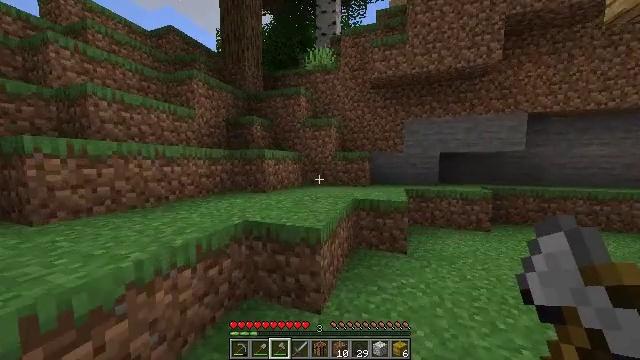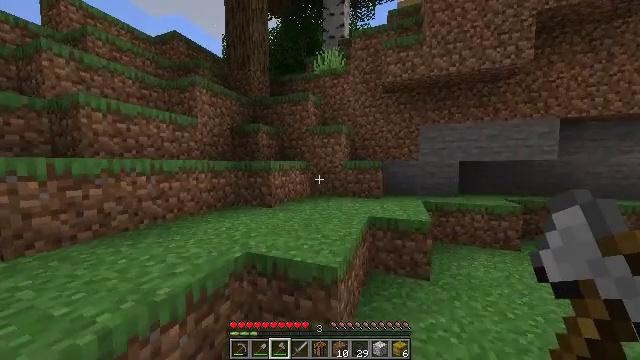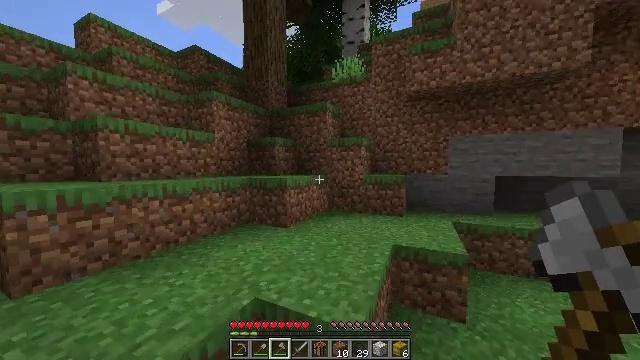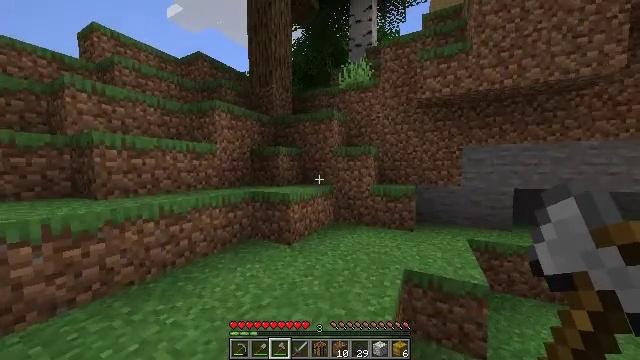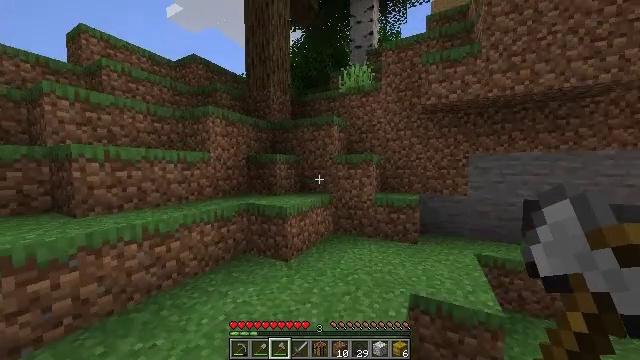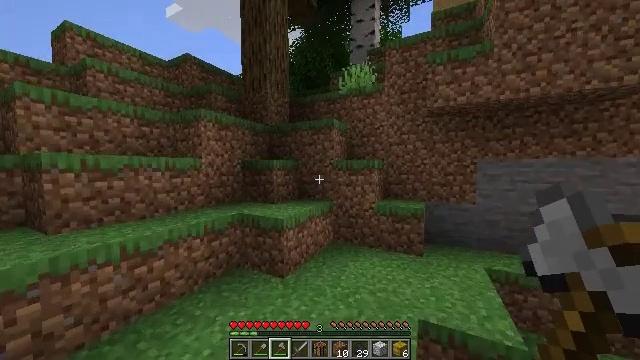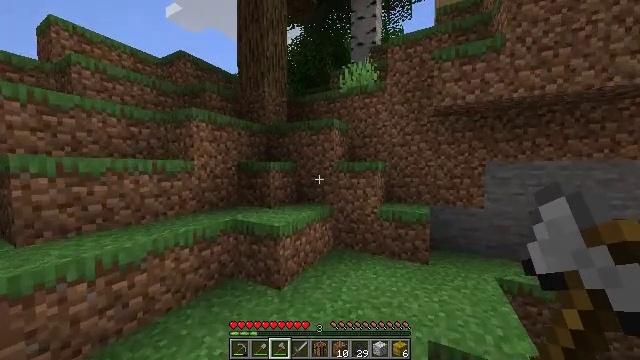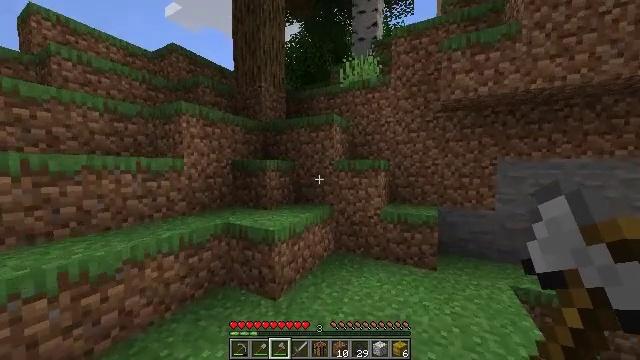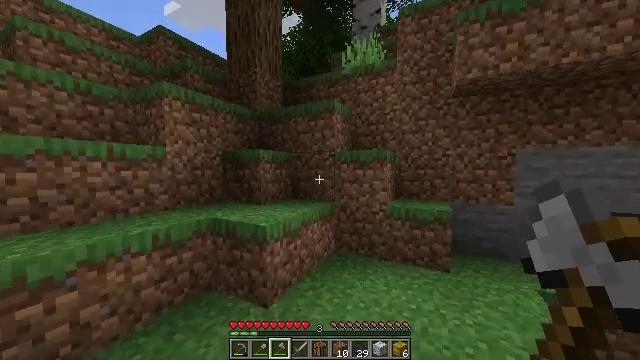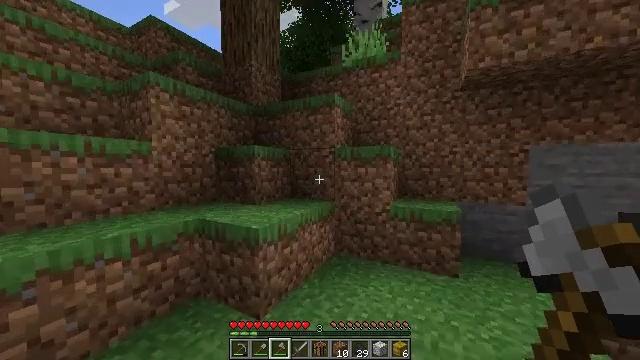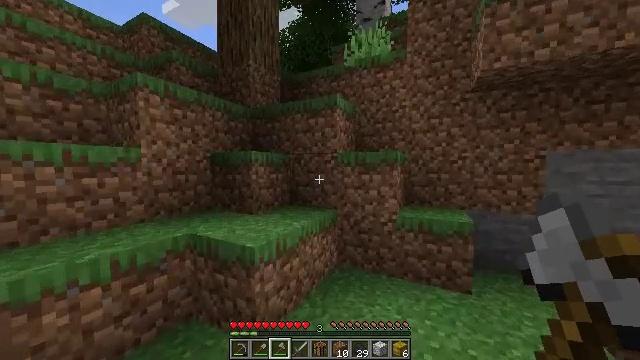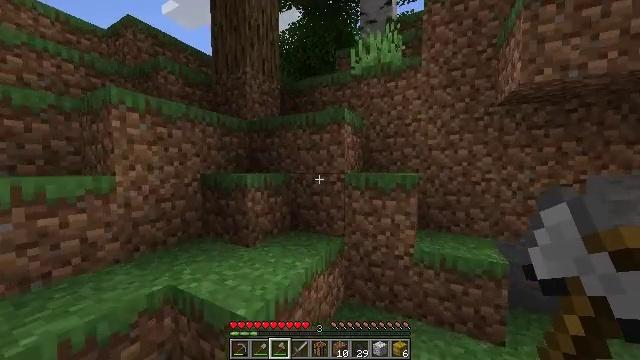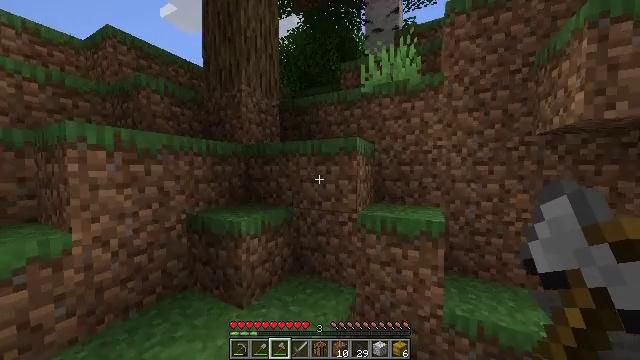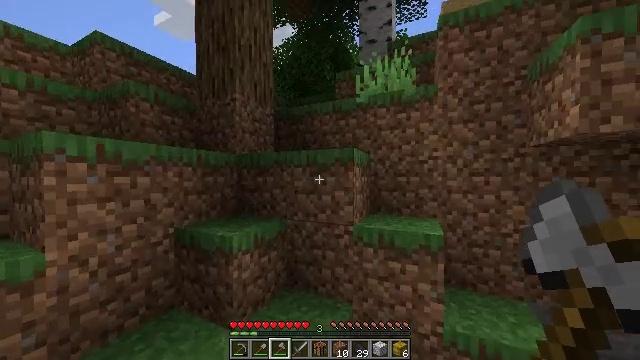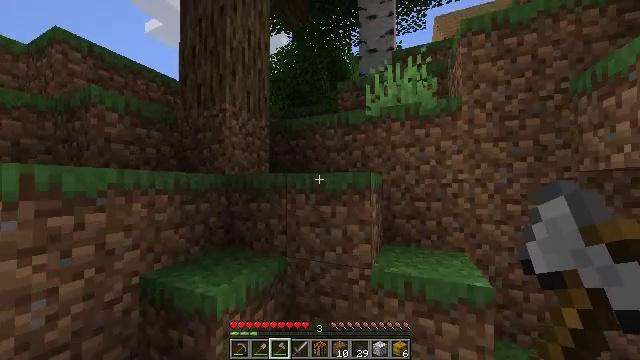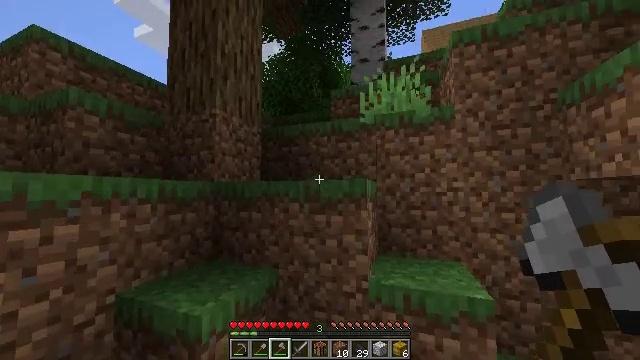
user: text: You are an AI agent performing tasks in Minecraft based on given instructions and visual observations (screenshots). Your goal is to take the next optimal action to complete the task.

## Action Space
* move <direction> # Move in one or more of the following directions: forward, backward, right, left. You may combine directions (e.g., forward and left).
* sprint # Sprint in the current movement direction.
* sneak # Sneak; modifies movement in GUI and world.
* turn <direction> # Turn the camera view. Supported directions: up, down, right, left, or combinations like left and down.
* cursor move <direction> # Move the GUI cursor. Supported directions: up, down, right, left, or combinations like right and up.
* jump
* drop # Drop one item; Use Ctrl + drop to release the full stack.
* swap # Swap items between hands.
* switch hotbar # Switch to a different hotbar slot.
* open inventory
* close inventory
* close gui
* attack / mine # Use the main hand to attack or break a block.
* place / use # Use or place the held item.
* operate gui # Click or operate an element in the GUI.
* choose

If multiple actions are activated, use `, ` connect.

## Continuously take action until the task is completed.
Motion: motion action
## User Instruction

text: Harvest hay blocks from the village.
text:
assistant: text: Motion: move forward, sprint, turn left, jump
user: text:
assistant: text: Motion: move forward, sprint, turn left, jump
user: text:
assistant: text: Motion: move forward, sprint, turn left, jump
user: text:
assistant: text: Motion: move forward, sprint, jump
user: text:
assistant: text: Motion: move forward, sprint, jump
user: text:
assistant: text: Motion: move forward, sprint
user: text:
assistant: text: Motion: move forward, sprint
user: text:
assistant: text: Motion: move forward, sprint
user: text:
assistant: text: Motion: move forward, sprint
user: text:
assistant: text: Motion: move forward and move left, sprint, jump
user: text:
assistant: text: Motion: move forward and move left, sprint, jump
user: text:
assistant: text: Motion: move forward and move left, sprint, jump
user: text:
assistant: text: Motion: move forward and move left, sprint, turn right and up
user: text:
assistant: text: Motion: move forward and move left, sprint, turn right and up
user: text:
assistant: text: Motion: move forward and move left, sprint, turn right and up
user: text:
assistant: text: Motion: move forward and move left, sprint, turn right and up
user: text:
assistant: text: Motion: move forward and move left, sprint, turn right
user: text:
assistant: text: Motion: move forward and move left, sprint, turn right
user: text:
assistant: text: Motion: move forward and move left, sprint, turn right, jump
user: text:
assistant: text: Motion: move forward and move left, sprint, turn right, jump
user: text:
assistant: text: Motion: move forward and move left, sprint, turn right, jump
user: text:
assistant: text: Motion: move forward and move left, sprint, turn right, jump
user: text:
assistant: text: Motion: move forward and move left, sprint, turn right and down, jump
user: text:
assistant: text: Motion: move forward and move left, sprint, turn right and down
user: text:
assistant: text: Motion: move forward and move left, sprint
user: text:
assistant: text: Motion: move forward, sprint
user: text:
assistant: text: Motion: move forward, sprint, turn down
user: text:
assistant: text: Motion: move forward, sprint, turn down, jump
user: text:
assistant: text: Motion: move forward, sprint, turn left and down, jump
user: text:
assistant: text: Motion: move forward, sprint, jump